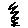
Label: zigzag